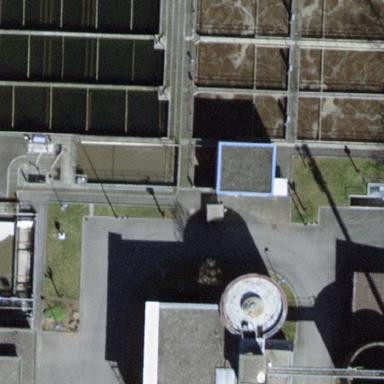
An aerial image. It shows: Image of wastewater.